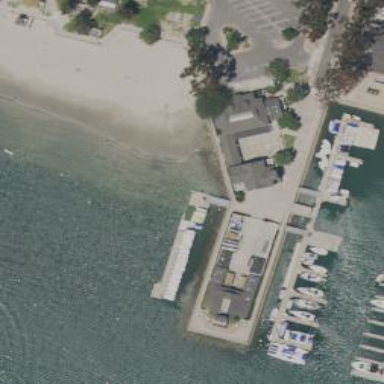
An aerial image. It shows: Pier with mooring facilities.